Aerial crown-view tile of a tropical tree (Barro Colorado Island, Panama), acquired 20241112:
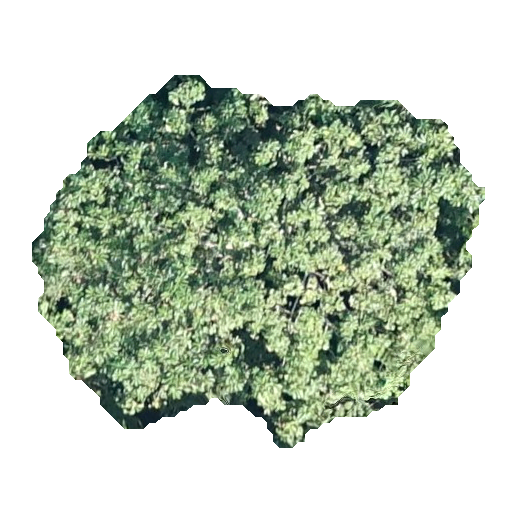
Species: Cecropia insignis
GBIF accepted scientific name: Cecropia insignis
Crown area: 187.137 m²